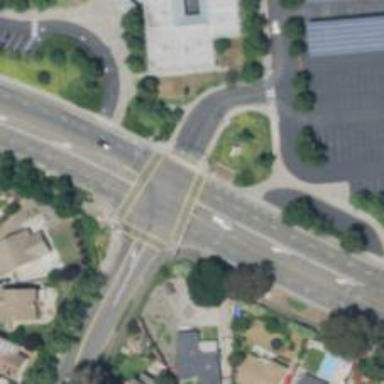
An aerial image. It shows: Crossing road.